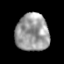
Tissue: prostate
Cell type: T cells
Senescence score: 0.3406
Nuclear area (px): 1216
Mean DAPI intensity: 156.309